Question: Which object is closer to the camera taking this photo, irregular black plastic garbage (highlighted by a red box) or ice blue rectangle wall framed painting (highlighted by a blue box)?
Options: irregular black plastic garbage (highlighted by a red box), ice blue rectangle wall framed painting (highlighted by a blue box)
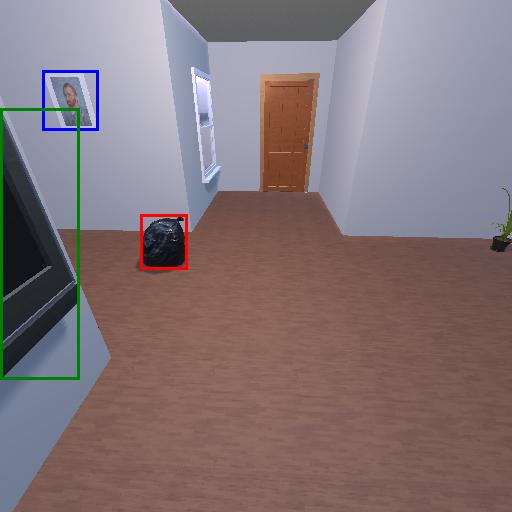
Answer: irregular black plastic garbage (highlighted by a red box)